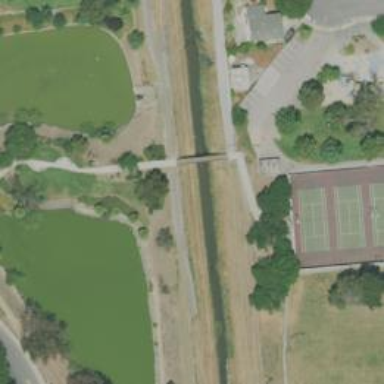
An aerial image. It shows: Footway on bridge.